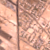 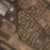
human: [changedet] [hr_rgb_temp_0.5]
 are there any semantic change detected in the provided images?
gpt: Buildings have been created near the vertical road.